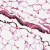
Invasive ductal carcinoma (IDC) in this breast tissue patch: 0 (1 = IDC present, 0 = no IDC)